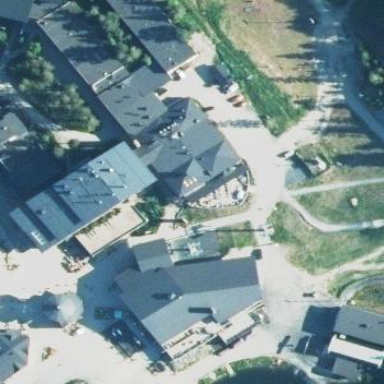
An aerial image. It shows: Hotel building.